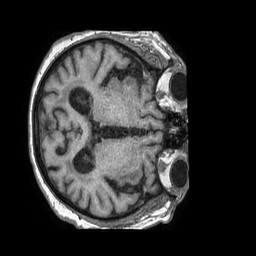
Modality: T1w
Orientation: axial
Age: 81
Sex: female
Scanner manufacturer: philips
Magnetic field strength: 1.5 T
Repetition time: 0.007576 s
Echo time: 0.00345 s